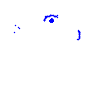
Particle: kaon